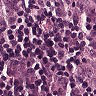
Metastatic tissue present: yes